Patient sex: F
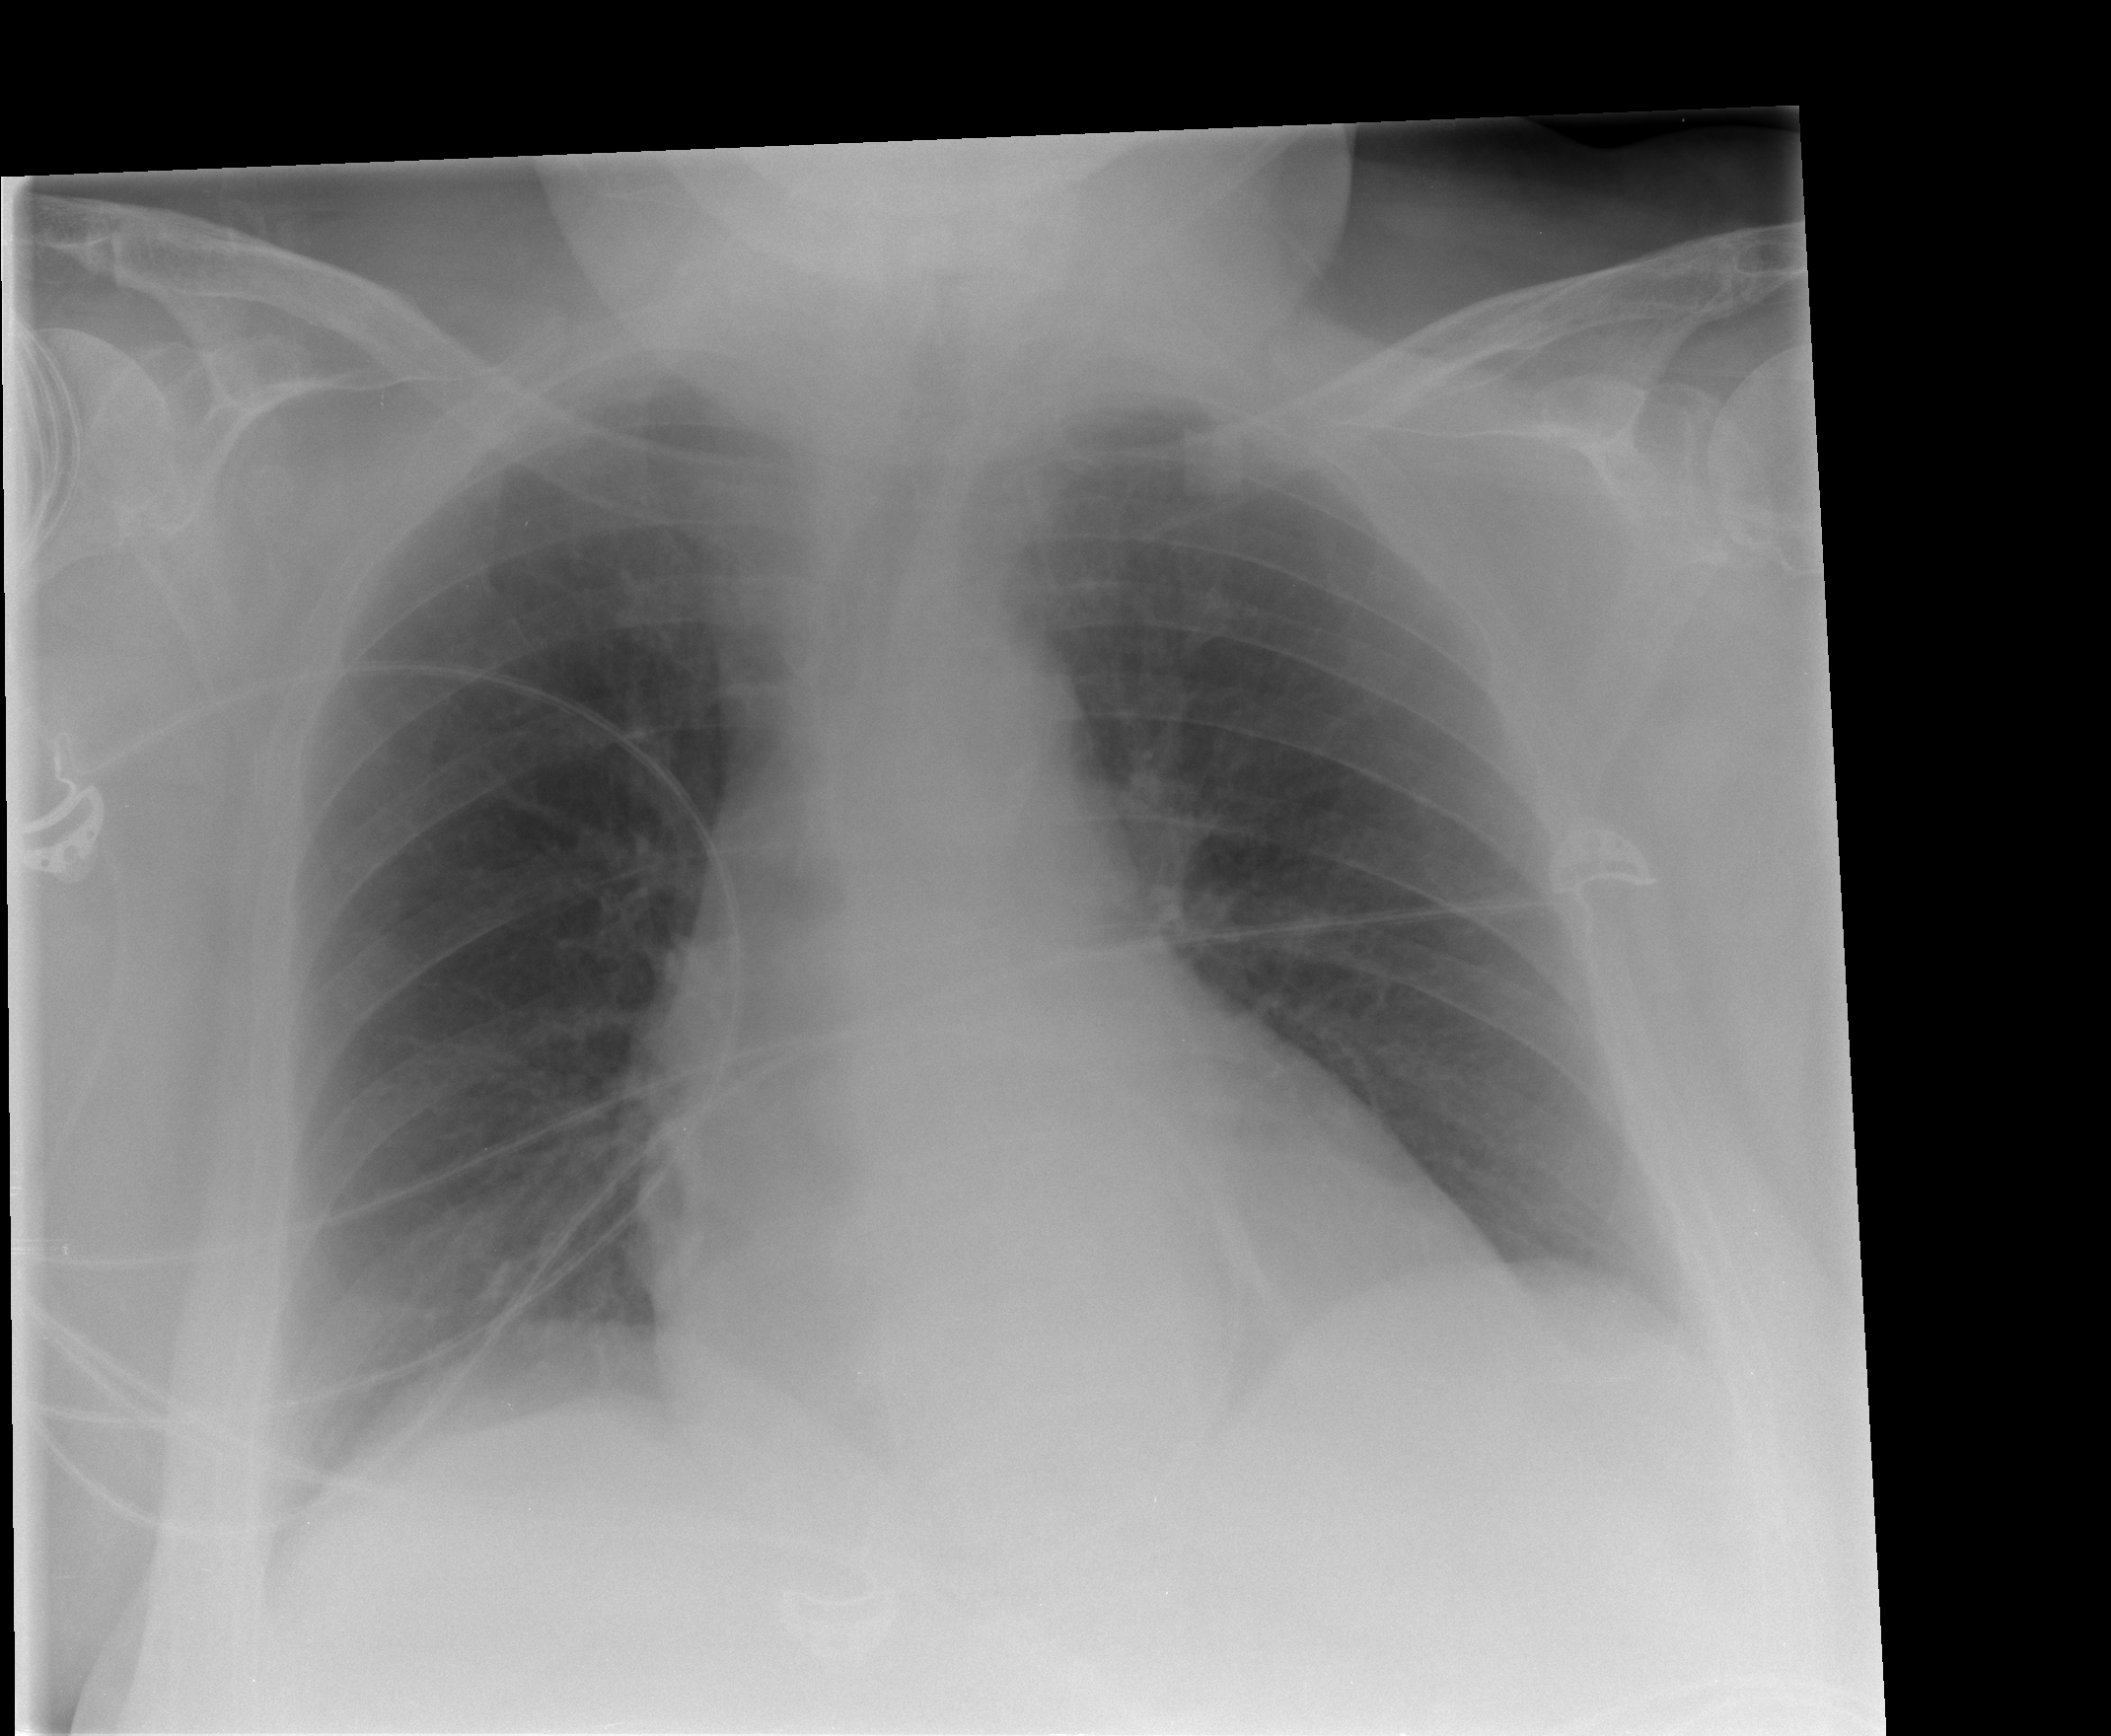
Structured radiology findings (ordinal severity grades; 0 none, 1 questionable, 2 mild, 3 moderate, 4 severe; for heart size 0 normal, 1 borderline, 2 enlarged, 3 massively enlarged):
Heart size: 2
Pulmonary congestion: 0
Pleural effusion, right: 1
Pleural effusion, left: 1
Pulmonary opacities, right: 0
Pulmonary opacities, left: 0
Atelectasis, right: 2
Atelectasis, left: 2